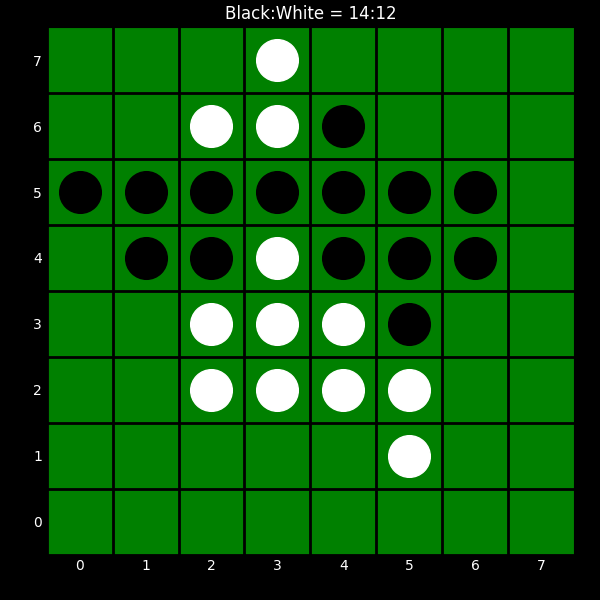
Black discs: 14
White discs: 12